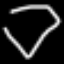
Label: diamond